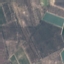
Land use / land cover class: PermanentCrop